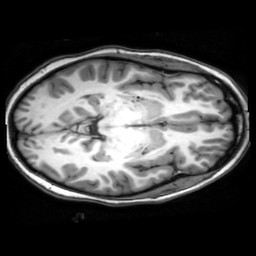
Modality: T1w
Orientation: axial
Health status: healthy
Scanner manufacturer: philips
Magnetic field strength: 3 T
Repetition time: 0.00769 s
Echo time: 0.0035 s